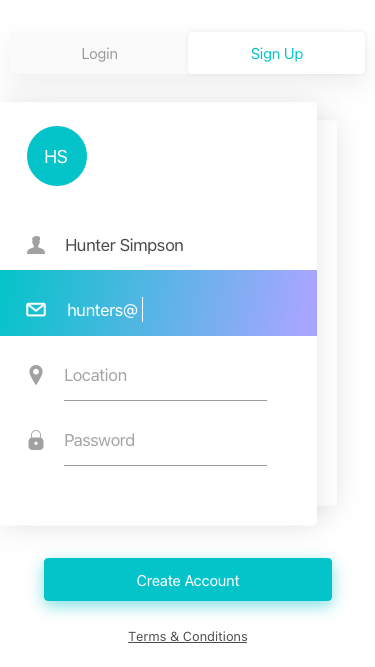
Text in this UI design:
Terms & Conditions
Password
Location
hunters@
Hunter Simpson
HS
Create Account
Login
Sign Up